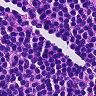
Metastatic tissue present: no